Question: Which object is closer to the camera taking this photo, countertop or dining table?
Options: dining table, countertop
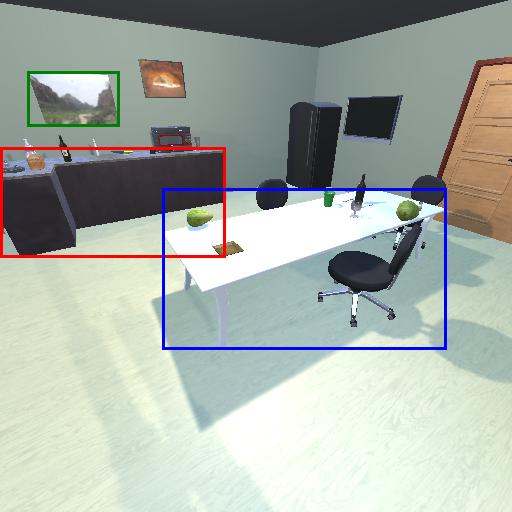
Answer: dining table